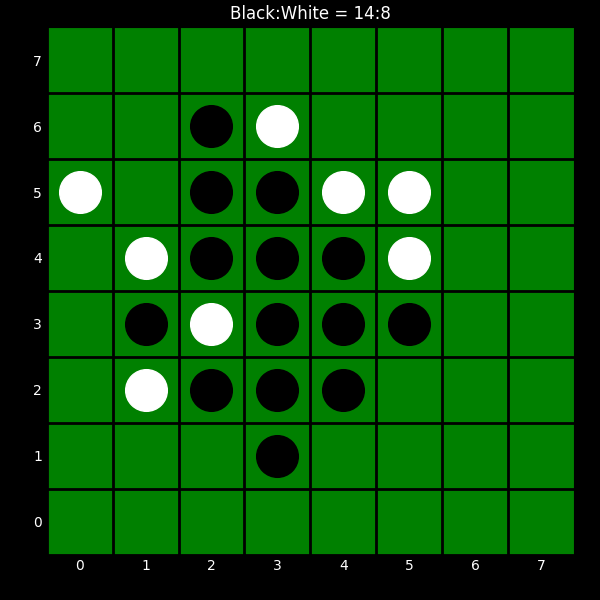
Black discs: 14
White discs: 8